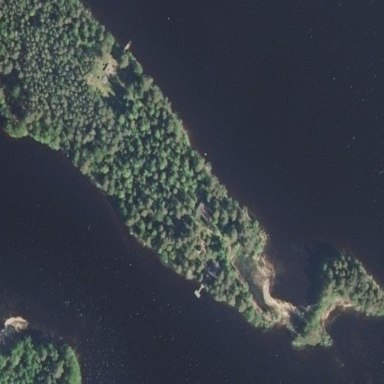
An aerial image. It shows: Islet surrounded by woodland.